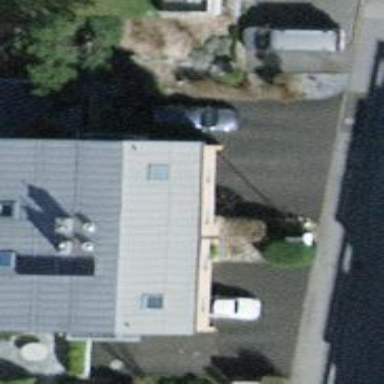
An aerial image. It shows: Semi-detached house.